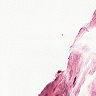
Metastatic tissue present: no